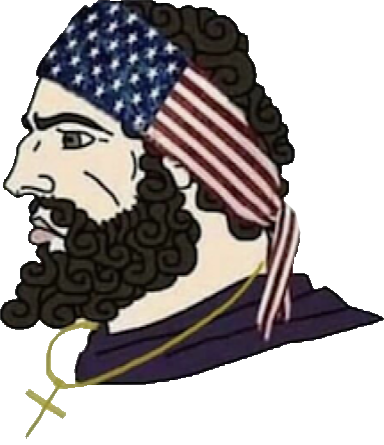
Label: 4_Yes_Chad